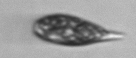
Label: Euglena